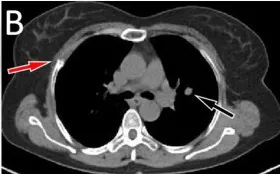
Fluorine-18 fluorodeoxyglucose (18F-FDG) positron emission tomography (PET)/CT imaging of the patient, The maximum intensity projection (MIP,. Axial CT.
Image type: radiology (ct)